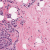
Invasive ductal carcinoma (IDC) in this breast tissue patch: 1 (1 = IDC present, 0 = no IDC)